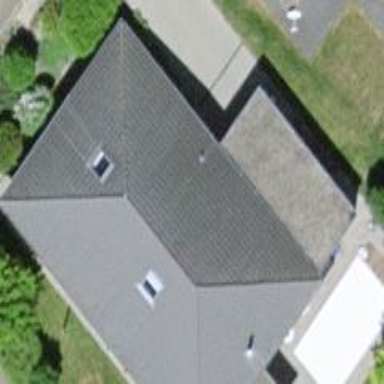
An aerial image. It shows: Simple house.